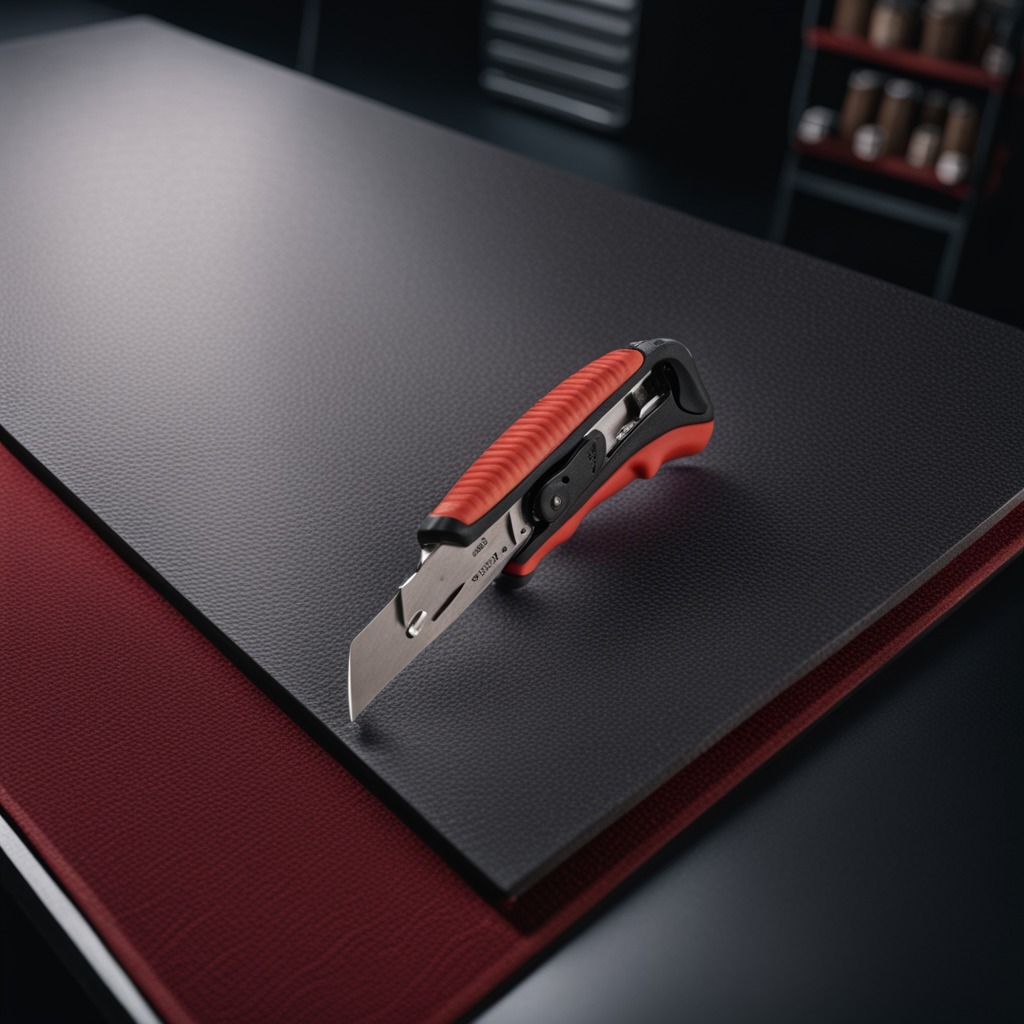
A utility knife is lying on the granite tabletop inside a workshop at night.